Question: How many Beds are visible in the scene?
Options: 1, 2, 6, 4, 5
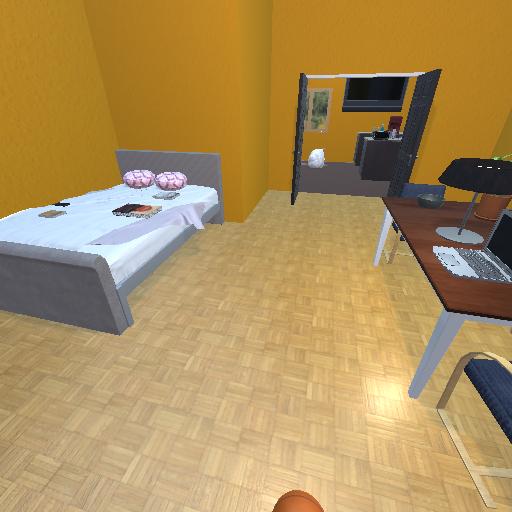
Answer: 1